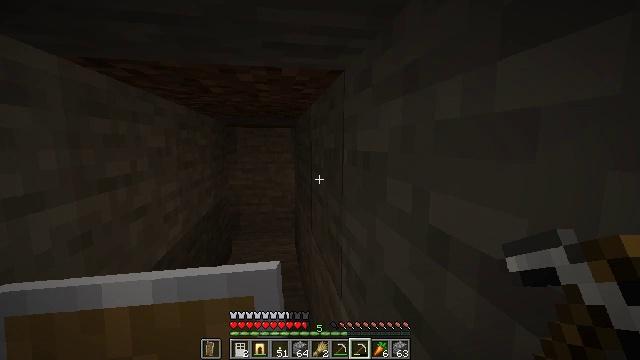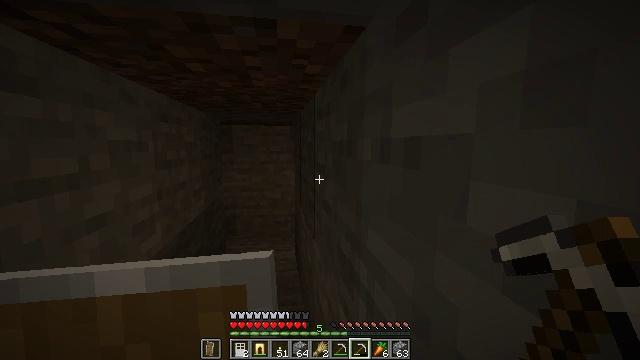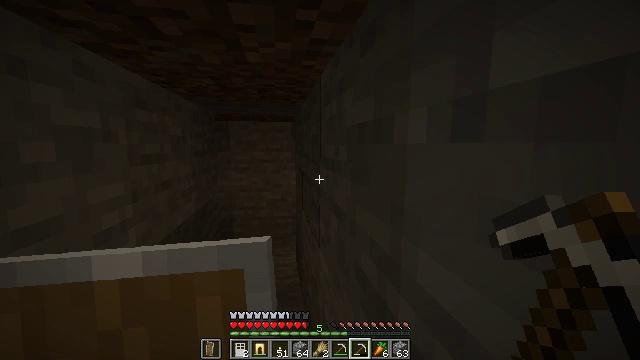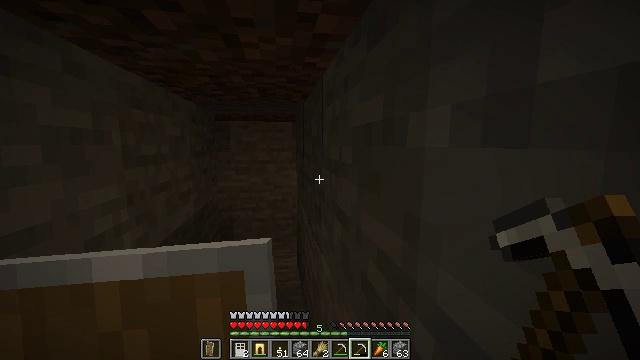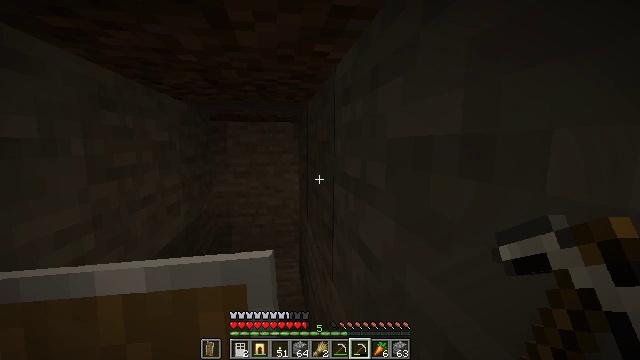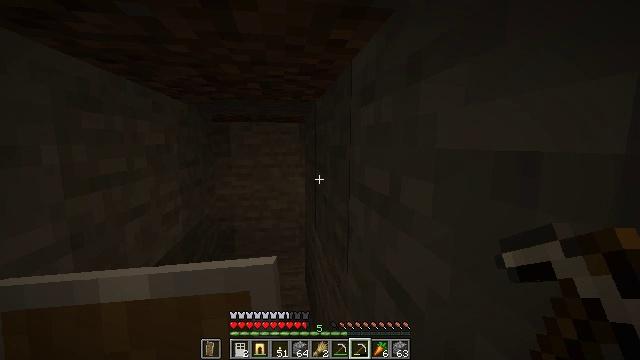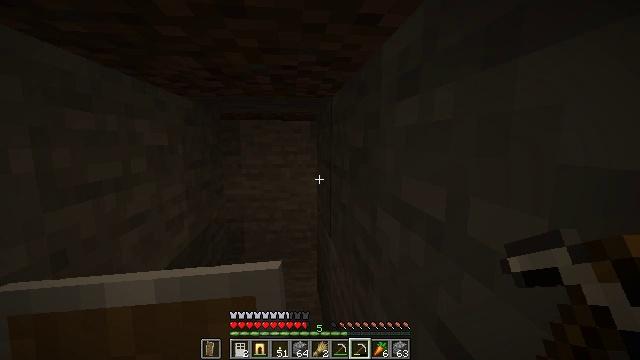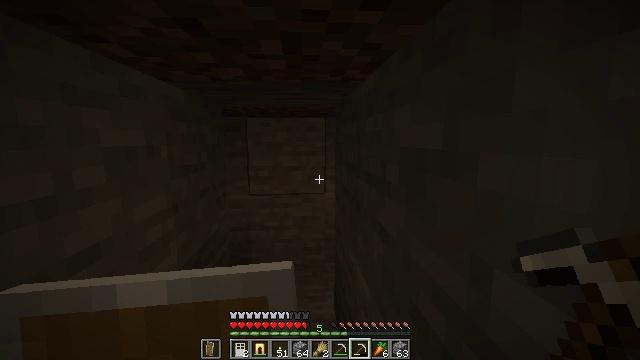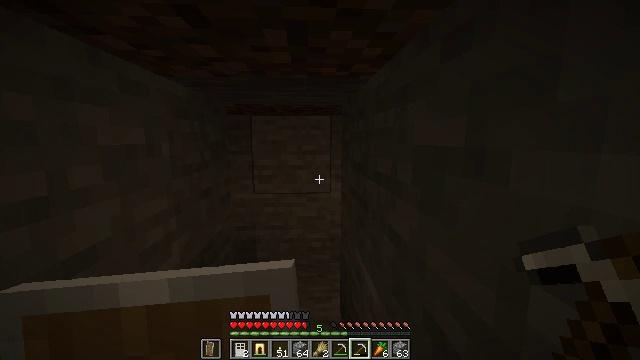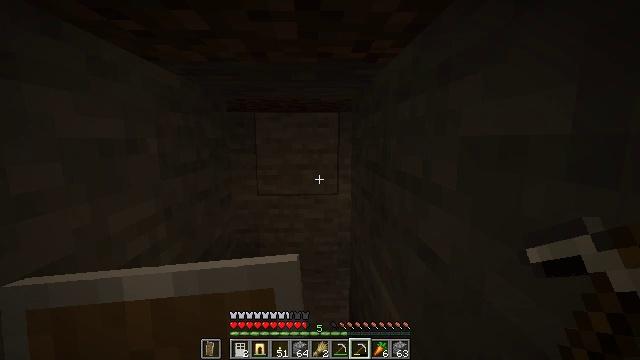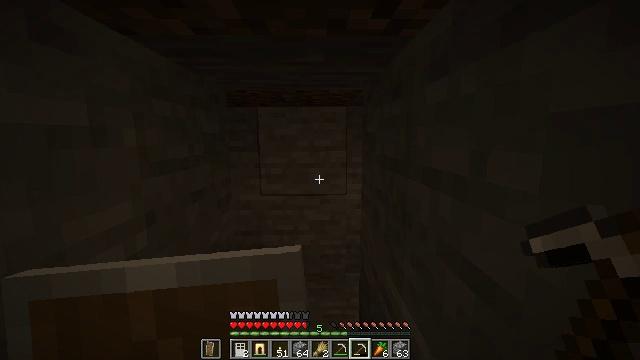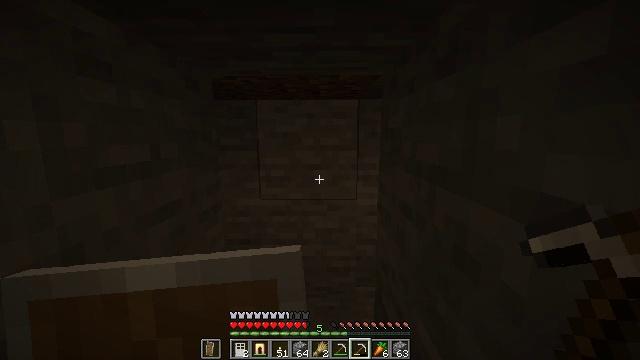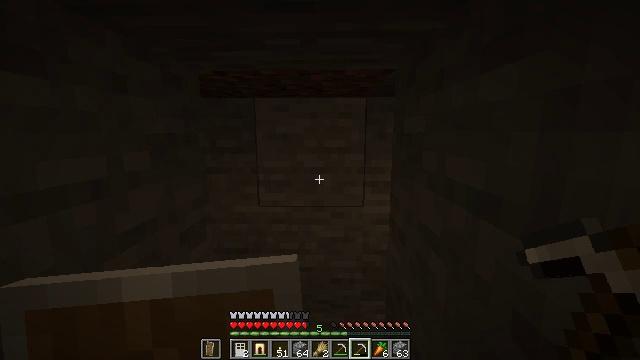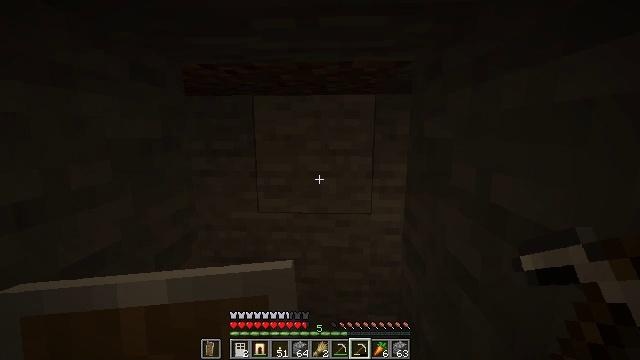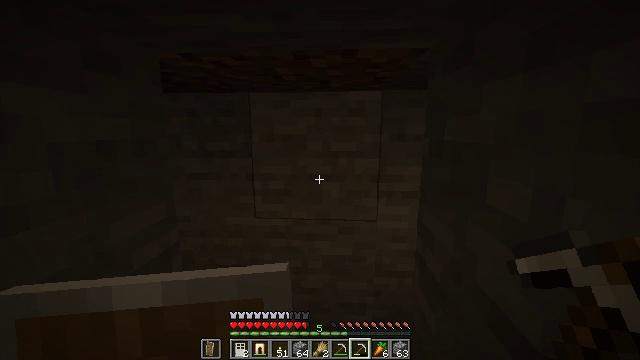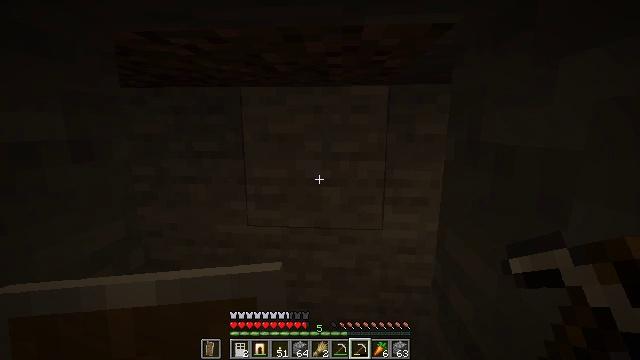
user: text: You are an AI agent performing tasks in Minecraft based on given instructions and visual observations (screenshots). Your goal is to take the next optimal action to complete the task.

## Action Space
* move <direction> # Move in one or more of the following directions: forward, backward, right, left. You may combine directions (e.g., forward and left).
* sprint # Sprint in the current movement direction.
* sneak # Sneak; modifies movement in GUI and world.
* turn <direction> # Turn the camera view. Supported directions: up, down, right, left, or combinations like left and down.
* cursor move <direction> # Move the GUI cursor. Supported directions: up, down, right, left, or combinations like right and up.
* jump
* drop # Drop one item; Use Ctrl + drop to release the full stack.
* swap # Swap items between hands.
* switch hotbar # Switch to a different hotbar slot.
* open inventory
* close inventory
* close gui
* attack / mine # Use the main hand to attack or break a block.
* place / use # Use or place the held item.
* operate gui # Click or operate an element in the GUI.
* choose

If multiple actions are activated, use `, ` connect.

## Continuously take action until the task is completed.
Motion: motion action
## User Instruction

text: Mine the white bed.
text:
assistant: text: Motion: move forward
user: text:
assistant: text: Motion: move forward
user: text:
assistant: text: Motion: move forward
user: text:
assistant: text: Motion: move forward
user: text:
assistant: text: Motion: move forward
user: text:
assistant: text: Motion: move forward, turn left
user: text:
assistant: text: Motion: move forward, turn left
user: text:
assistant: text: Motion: move forward, turn left
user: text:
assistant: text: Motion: move forward, turn left
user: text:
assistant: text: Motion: move forward, turn left
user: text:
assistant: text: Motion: move forward, turn left
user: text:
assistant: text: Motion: move forward, turn left
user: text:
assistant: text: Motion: move forward, turn left
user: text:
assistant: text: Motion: move forward
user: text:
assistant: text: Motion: move forward
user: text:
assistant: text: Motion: move forward
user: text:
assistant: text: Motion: move forward, turn left and down
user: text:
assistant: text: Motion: move forward, turn left and down
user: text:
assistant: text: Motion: move forward, turn left and down
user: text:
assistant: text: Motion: move forward, turn left and down
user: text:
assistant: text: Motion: move forward, turn left
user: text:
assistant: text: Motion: move forward, turn left
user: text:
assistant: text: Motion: move forward, turn left
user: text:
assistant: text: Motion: move forward, turn left
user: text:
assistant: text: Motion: move forward, turn left
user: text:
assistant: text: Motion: move forward, turn left
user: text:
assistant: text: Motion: move forward
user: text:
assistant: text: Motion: move forward
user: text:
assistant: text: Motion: move forward
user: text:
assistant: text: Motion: move forward